Question: I have a date column in one of my models
'''
create_table "jobs", :force => true do |t|
t.date "due_date"
end
'''
When I create a Job and then try to edit it, the date is not formatted the way I'd like in the form. What I want to see is "27 Sep 2012". What I actually see is:

I found <URL> which implies that I can change the default date formats in an initializer. In 'config/initializers/date_time_formats.rb' I have:
'''
Date::DATE_FORMATS[:default] = "%d %B %Y"
Date::DATE_FORMATS[:db] = "%d %B %Y"
'''
When I run the rails console and inspect the Date::DATE_FORMATS hash I see this (which looks correct):
'''
{:short=>"%e %b", :long=>"%B %e, %Y", :db=>"%d %B %Y", :number=>"%Y%m%d", :long_ordinal=>#<Proc:0x007fce4509f9c8@/Users/davidtuite/.rvm/gems/ruby-1.9.3-p194/gems/activesupport-3.2.7/lib/active_support/core_ext/date/conversions.rb:12 (lambda)>, :rfc822=>"%e %b %Y", :default=>"%d %B %Y"}
'''
I have restarted my server since making the initializer.
What am I doing wrong? I'm using Rails 3.2.7.
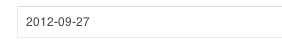
Answer: Only way I can seem to get this working is by faking a 'form_for' input format and changing the default date format.
'''
# config/initializers/date_time_format.rb
Date::DATE_FORMATS[:default] = "%d %B %Y"
# jobs/edit.html.erb
<%= form_for @job do |f| %>
<%= text_field_tag 'job[due_date]', f.object.due_date %>
<% end %>
'''